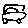
Label: car